Question: Java classes are generally divided into logical "blocks". Is there a convention to mark these sections? Ideally, it would be supported by the major IDEs.
I personally use this method:
'''
//// Section name here ////
'''
However, some editors seem to have problems with this.
As an example, in Objective-C code you can use this method:
'''
#pragma mark -
#pragma mark Section name here
'''
This will result in a menu in XCode that looks like this:

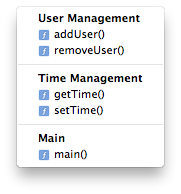
Answer: I personally use 80-chars line separators, like this :
'''
public class Client {
//================================================================================
// Properties
//================================================================================
private String name;
private boolean checked;
//================================================================================
// Constructors
//================================================================================
public Client() {
}
public Client(String name, boolean checked) {
this.name = name;
this.checked = checked;
}
//================================================================================
// Accessors
//================================================================================
public String getName() {
return name;
}
public void setName(String name) {
this.name = name;
}
public boolean isChecked() {
return checked;
}
public void setChecked(boolean checked) {
this.checked = checked;
}
}
'''
Of course, this may seem a bit overkill for such a small POJO, but believe me, it proved very useful in some huge projects where I had to browse through big source files and quickly find the methods I was interested in. It also helps understand the source code structure.
In Eclipse, I have created a set of custom templates (Java -> Editor -> Templates in Eclipse's Preferences dialog) that generate those bars, eg.
- sepa (SEParator for Accessors)
- sepp (SEParator for Properties)
- sepc (SEParator for Constructors)
- etc.
I also modified the standard "new class" template (Java -> Code Style -> Code Templates in Eclipse Preferences screen)
Also, there is an old Eclipse plugin called <URL>, which enhanced the way Eclipse folds portions of code.
I don't know if it still works, but I remembed one could define arbitrary foldable zones by adding special comments, like // [SECTION] or something.
It might still work in recent Eclipse revisions, so take a look.